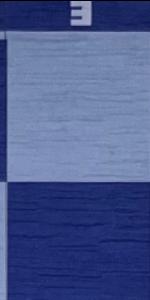
Label: Empty